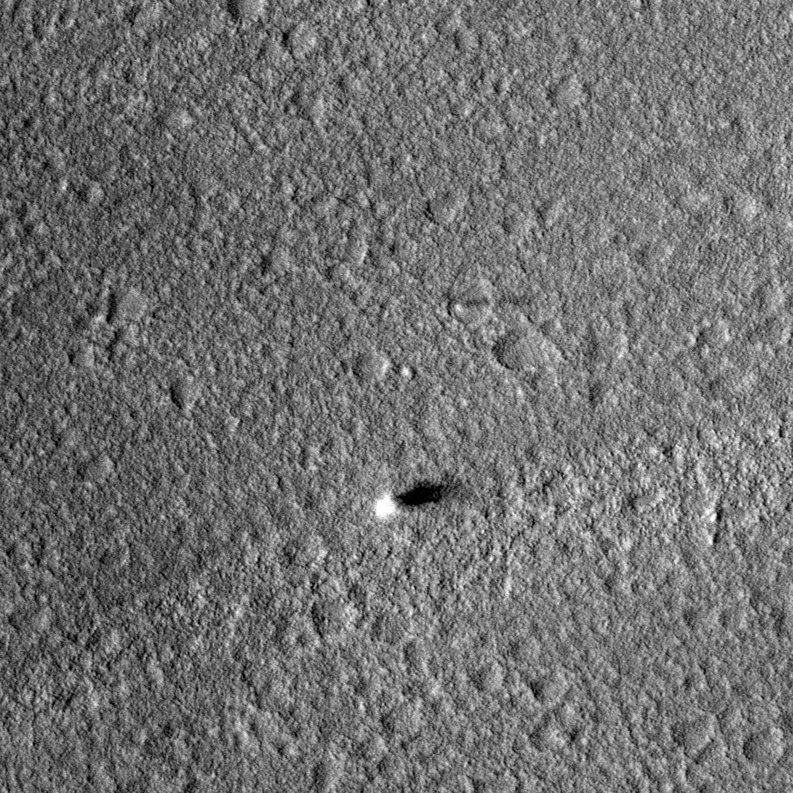
Label: dustdevil, dustdevil